Interaction volume radius: 5 \u00c5
Interaction volume height: 35 \u00c5
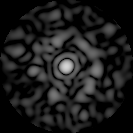
Disorder parameter: 0.8373